Question: I'm trying to submit a form via AJAX.I send my form to PHP which return error messages if there are via Json.
If there are no error, the code work well. But if not... I cannot insert error message. I don't understand why.
Here is what I would like to do :
'''
function addWishlist(){
var formdata = $("#addwishlist").serializeArray();
$.ajax({
url: "/Shawili/<?= $profile['username'] ?>/addwishlist/",
data: formdata,
type: 'POST',
dataType: 'json',
success: function(json){
if(json.valid == 'ok') {
$('#addwishlist').each(function(){
this.reset();
});
} else {
$.each( json, function( key, value ) {
$('#'+key).before('<div class="row"><div class="col-sm-offset-2 col-sm-5"><span class="label label-danger">' + value + '</span></div></div>');
});
}
}
});
}
'''
This code is working :
'''
function addWishlist(){
var formdata = $("#addwishlist").serializeArray();
$.ajax({
url: "/Shawili/<?= $profile['username'] ?>/addwishlist/",
data: formdata,
type: 'POST',
dataType: 'json',
success: function(json){
if(json.valid == 'ok') {
$('#addwishlist').each(function(){
this.reset();
});
} else {
$.each( json, function( key, value ) {
alert(key +':'+ value);
});
}
}
});
}
'''
This code is'nt :
'''
function addWishlist(){
var formdata = $("#addwishlist").serializeArray();
$.ajax({
url: "/Shawili/<?= $profile['username'] ?>/addwishlist/",
data: formdata,
type: 'POST',
dataType: 'json',
success: function(json){
if(json.valid == 'ok') {
$('#addwishlist').each(function(){
this.reset();
});
} else {
$('#title').html('<p>test</p>')
}
}
});
}
'''
The html form is shown via AJAX because I'm using a tabs system. (Each tab is loaded via AJAX when user click on it) The JS script is located at the end of the layout.
Here is a part of the form :
'''
<div id="title" class="form-group"><label class="col-sm-2 control-label" for="title">Title</label>
<div class="col-sm-4">
<input type="text" placeholder="" name="title" class="form-control"></div></div>
'''
However, when I use Firebug I can see the changes in the html structure but nothing appends in the page.
Here is my tab loading function :
'''
$('#myTabs a').click(function (e) {
e.preventDefault();
var url = $(this).attr("data-url");
var href = this.hash;
var pane = $(this);
// ajax load from data-url
$(href).load(url,function(result){
pane.tab('show');
});
});
'''
And here is Firebug screenshot :

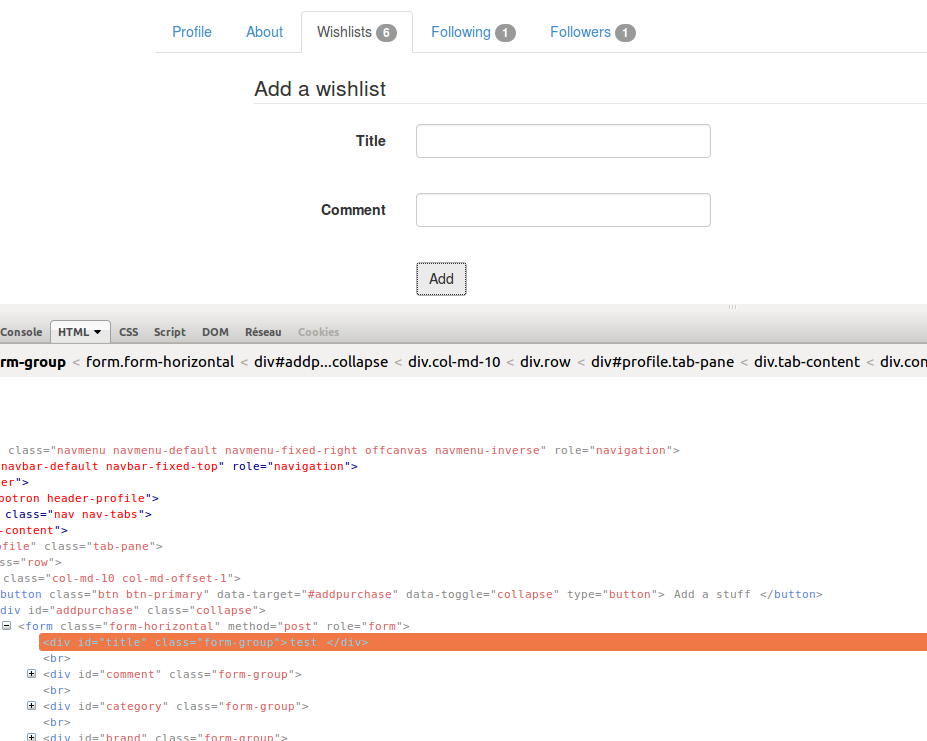
Answer: Try to bind first in another not DOM element, something like this:
'''
$('#otherDivContent').find('#title').html('<p>test</p>');
'''
Where '#otherDivContent' is a div(or other element) that you have initially on your page.